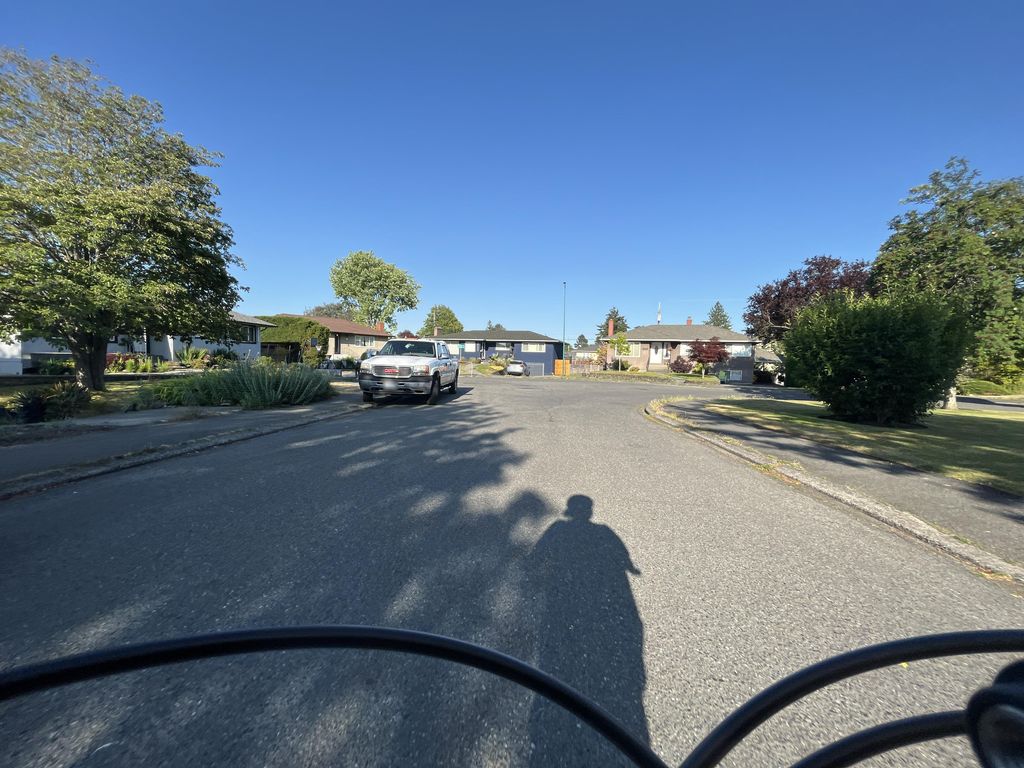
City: victoria